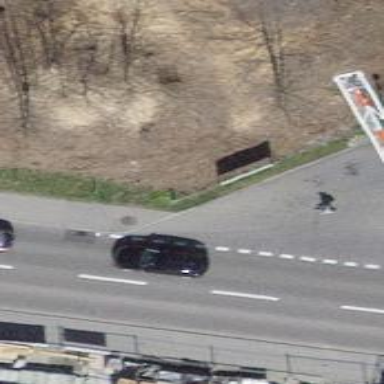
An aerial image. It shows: Kerb barrier.